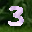
Label: 3